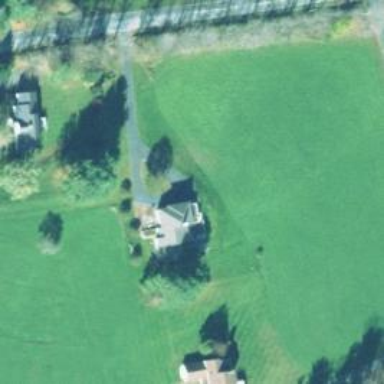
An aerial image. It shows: Simple and straightforward house.